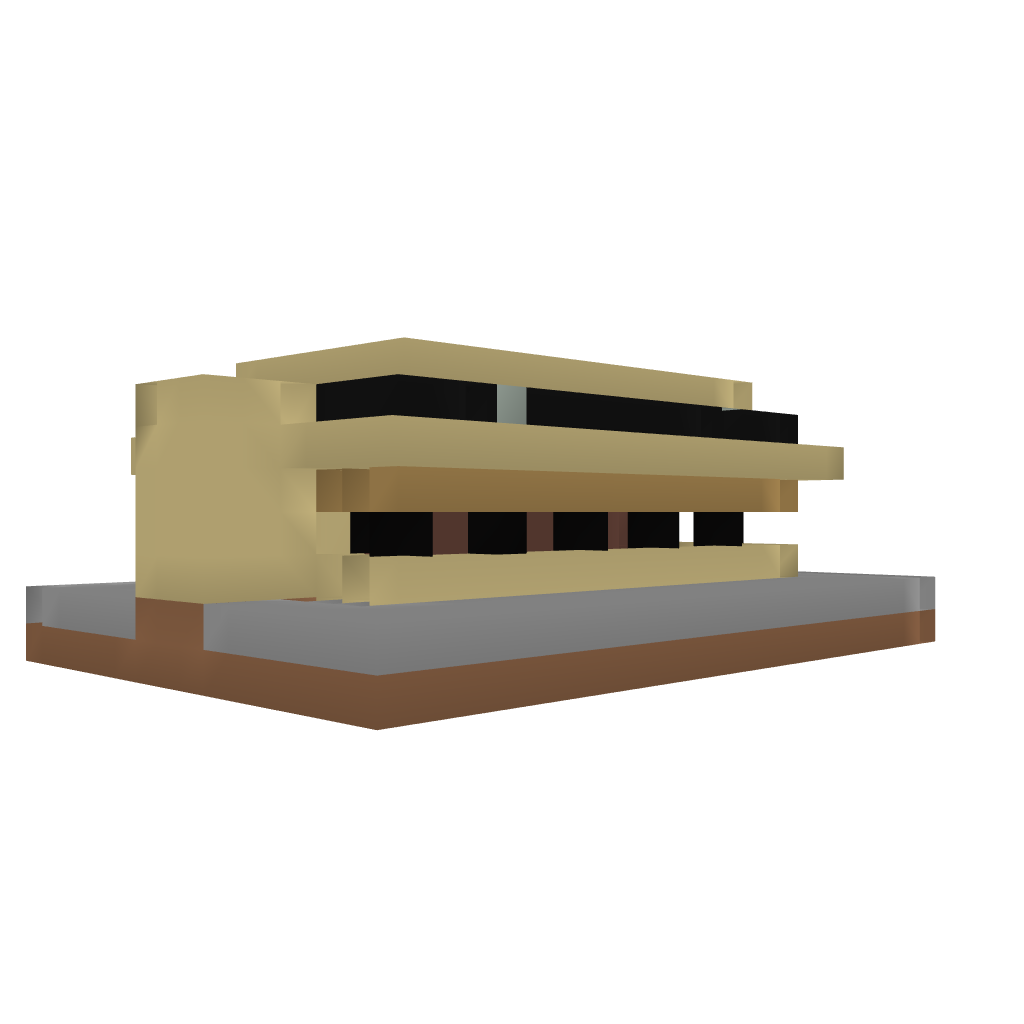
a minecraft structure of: Cococa bean farm